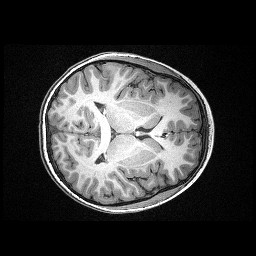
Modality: T1w
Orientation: axial
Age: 10
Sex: male
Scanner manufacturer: siemens
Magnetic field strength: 3 T
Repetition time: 2.3 s
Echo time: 0.00336 s